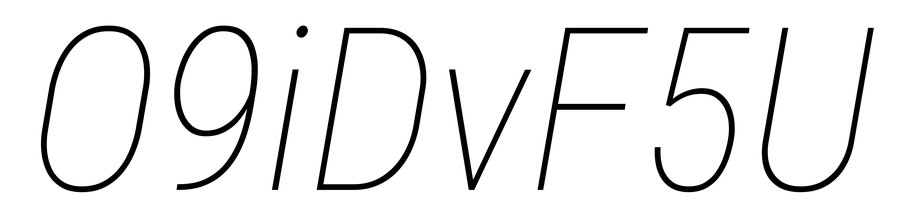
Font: Roboto-Italic_Condensed_Thin_Italic